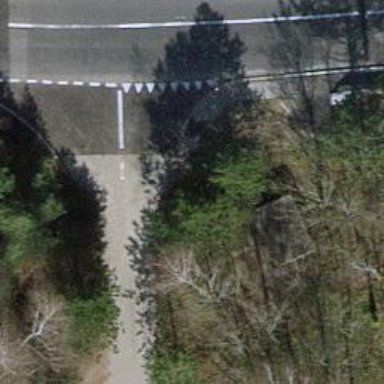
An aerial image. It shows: Entrance with barrier.